Field crop: maize
Growth stage: 2
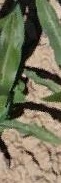
Species: maize